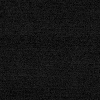
Atmospheric dust classification: dusty